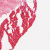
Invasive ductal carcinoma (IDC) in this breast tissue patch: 0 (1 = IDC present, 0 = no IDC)